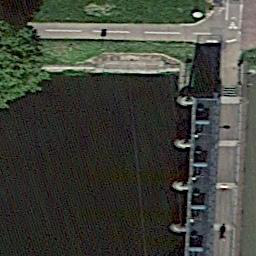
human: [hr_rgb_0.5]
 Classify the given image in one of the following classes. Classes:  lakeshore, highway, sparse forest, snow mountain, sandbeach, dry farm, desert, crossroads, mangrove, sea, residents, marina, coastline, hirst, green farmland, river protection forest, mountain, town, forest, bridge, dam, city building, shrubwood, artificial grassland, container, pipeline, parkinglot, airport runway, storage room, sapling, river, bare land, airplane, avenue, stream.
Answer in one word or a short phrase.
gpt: dam